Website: macys
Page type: account-selection
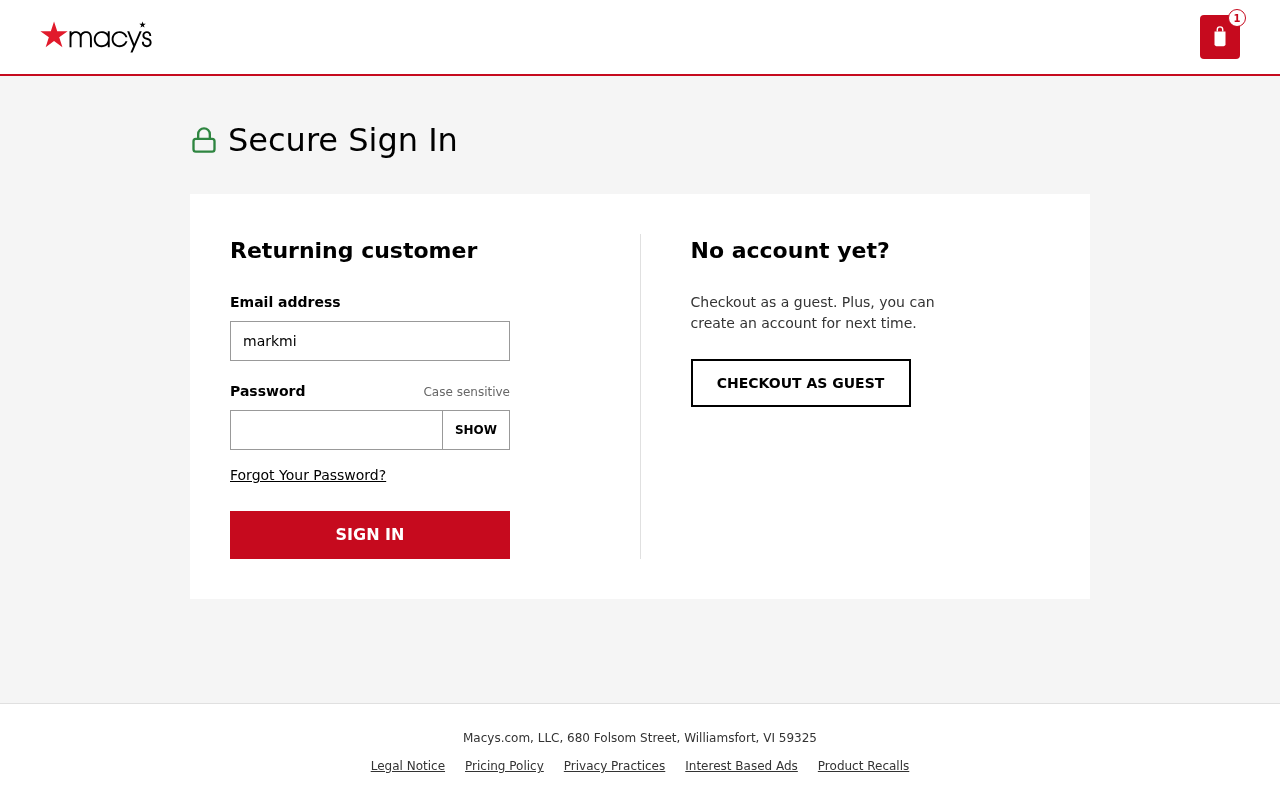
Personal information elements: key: PII_EMAIL
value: markmiller@gmail.com
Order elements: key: ORDER_NUM_ITEMS
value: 1